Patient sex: F
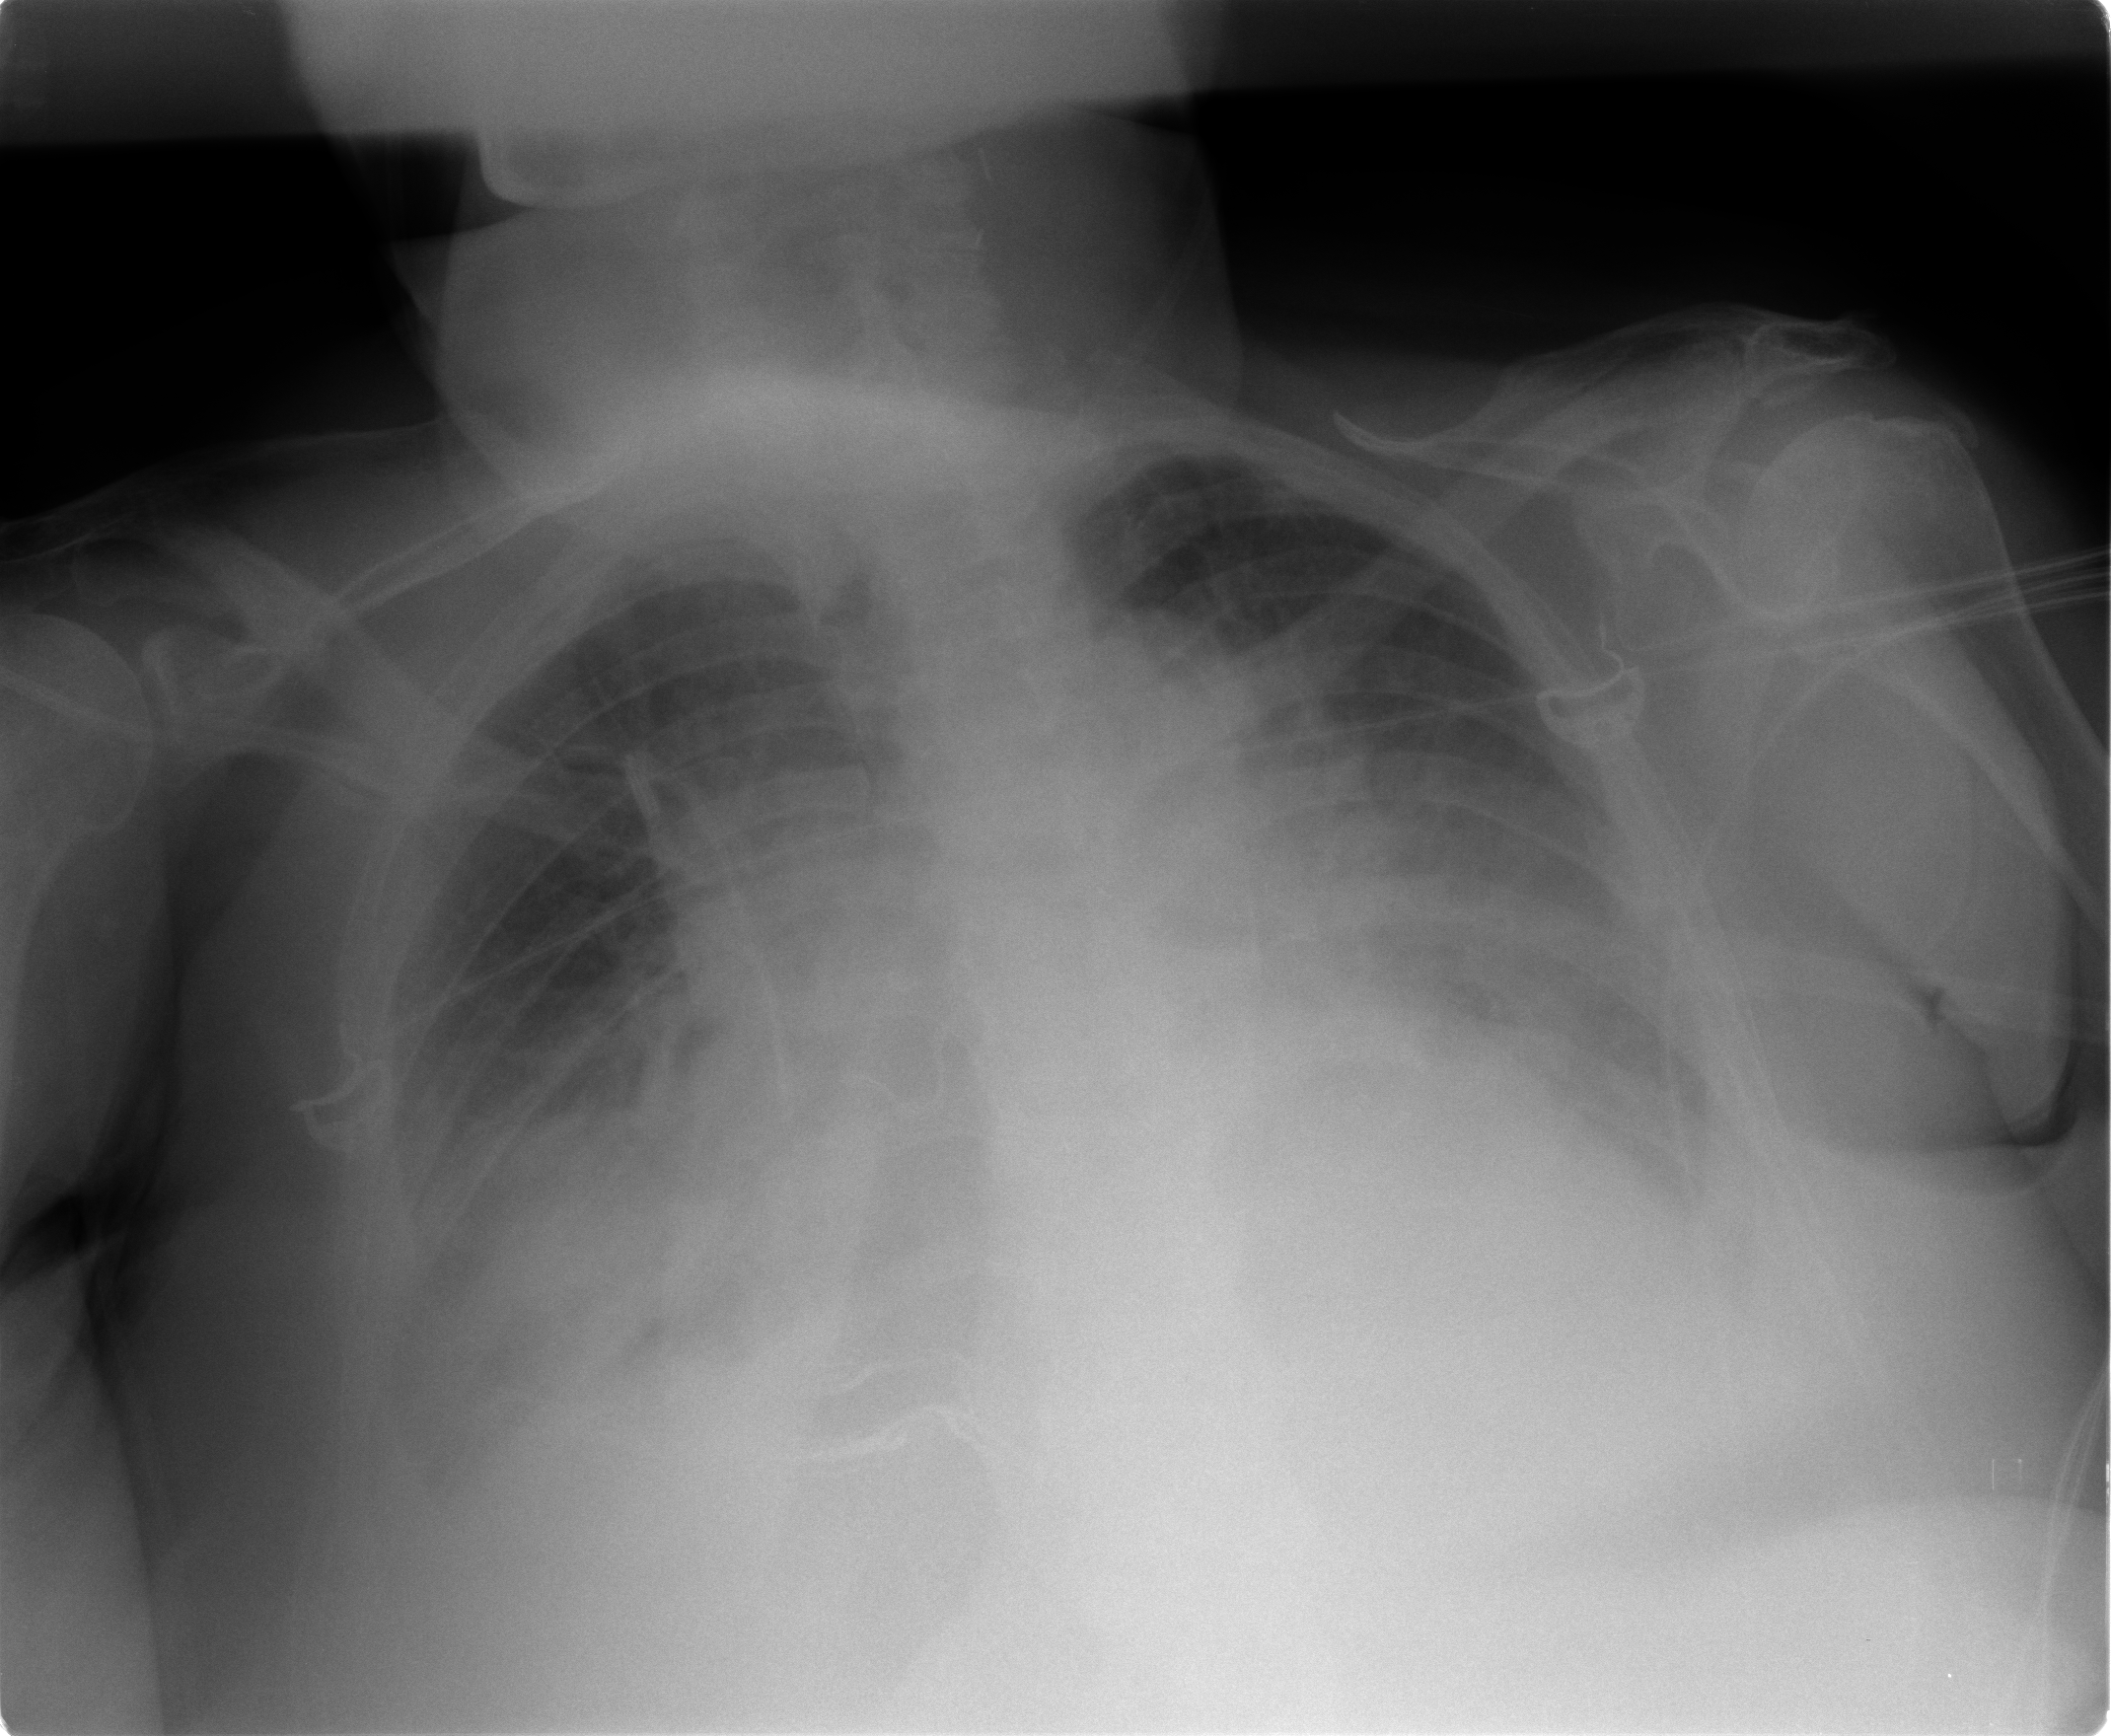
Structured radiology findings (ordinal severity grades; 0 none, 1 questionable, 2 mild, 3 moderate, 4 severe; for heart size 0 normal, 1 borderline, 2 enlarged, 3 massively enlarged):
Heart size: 2
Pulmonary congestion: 3
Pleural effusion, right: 3
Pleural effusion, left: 2
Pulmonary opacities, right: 0
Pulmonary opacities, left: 0
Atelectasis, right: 2
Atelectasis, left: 1